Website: slack
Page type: stored-credit-cards
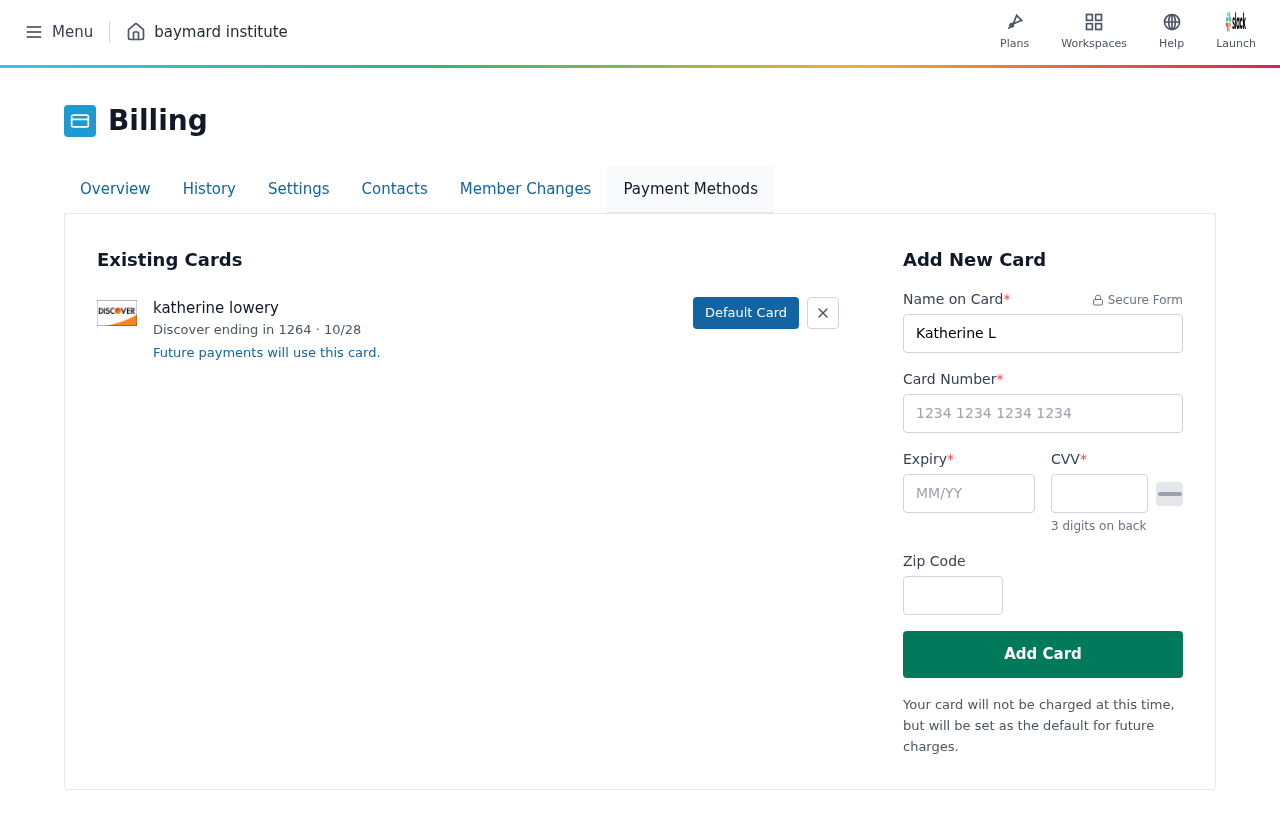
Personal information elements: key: PII_CARD_CVV
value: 927
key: PII_CARD_EXPIRY
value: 10/28
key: PII_CARD_EXPIRY_MONTH
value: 10
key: PII_CARD_EXPIRY_YEAR
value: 28
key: PII_CARD_LAST4
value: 1264
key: PII_CARD_NUMBER
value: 6011 3065 8747 1264
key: PII_CARD_TYPE
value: Discover
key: PII_FULLNAME
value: katherine lowery
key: PII_FULLNAME
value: Katherine Lowery
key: PII_POSTCODE
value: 67767